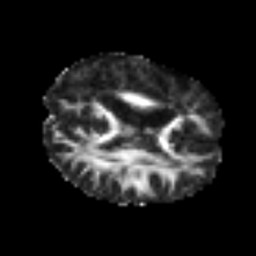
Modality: FA
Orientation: axial
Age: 39
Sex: female
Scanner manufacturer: siemens
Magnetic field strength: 3 T
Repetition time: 6.1 s
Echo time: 0.101 s